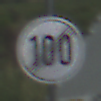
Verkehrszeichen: EndeGeschwindigkeit100
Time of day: MorningAfternoon
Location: Outdoor (Special)
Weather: Clear
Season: NotSpecified
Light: Natural